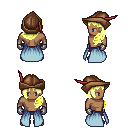
a pixel art fantasy rpg character, male body template, human, dark skin, overskirt, red pants, gold left-swept hairstyle, leather cap, metal gloves, maroon shoes, four views (front, back, left, right), 2x2 character sprite sheet, small pixel art, hard edges, no anti-aliasing